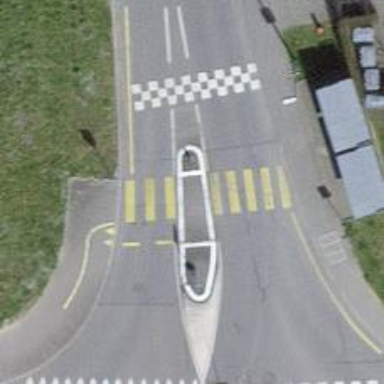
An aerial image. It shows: Uncontrolled zebra crossing with marked island on the road.